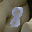
Label: 8